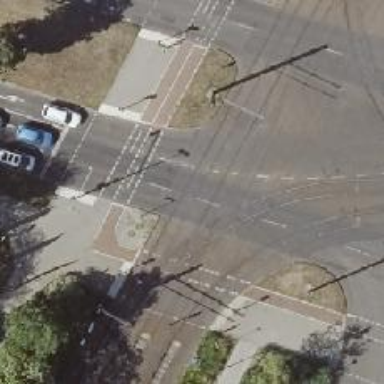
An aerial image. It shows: Tram level crossing on the railway.